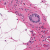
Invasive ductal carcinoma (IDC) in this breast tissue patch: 0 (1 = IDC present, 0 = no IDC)